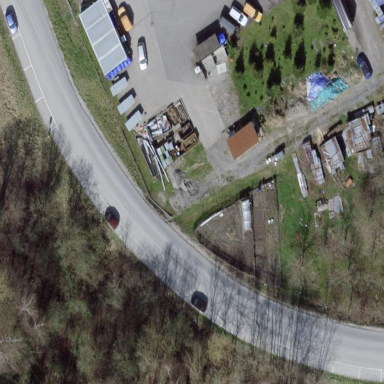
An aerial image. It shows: Parking lane.